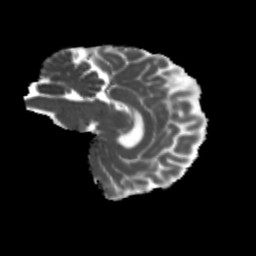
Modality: MD
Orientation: sagittal
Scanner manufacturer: siemens
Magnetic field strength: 3 T
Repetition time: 4 s
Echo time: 0.0594 s